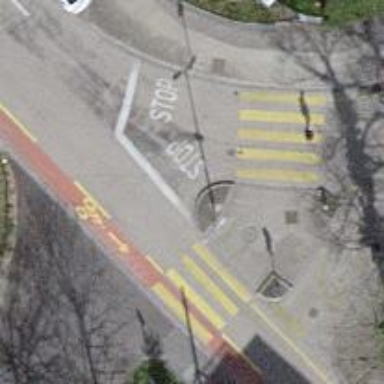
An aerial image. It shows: Stop road.